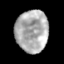
Tissue: skin
Cell type: Epithelial cells
Senescence score: 0.7114
Nuclear area (px): 1347
Mean DAPI intensity: 173.342